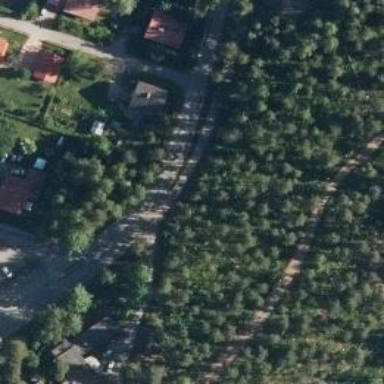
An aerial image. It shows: Cycleway.